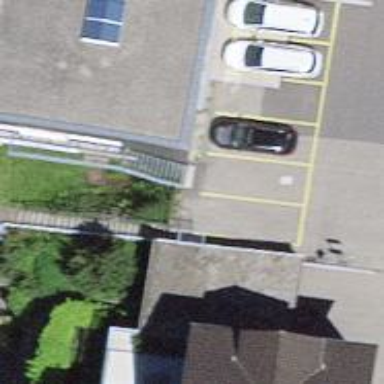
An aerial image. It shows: Road with steps.